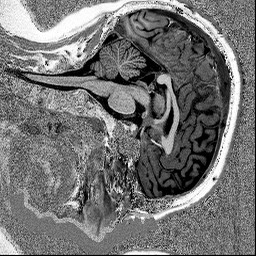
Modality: UNIT1
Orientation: sagittal
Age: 42
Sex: male
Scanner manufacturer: siemens
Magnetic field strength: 3 T
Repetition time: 5 s
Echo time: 0.00298 s